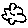
Label: cloud